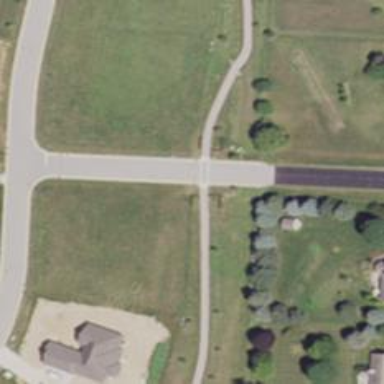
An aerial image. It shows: Marked road crossing.